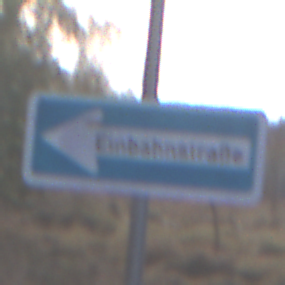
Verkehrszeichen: EinbahnstrasseLinksweisend
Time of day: MorningAfternoon
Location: Outdoor (Nature)
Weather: PartlyCloudy
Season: NotSpecified
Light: Natural